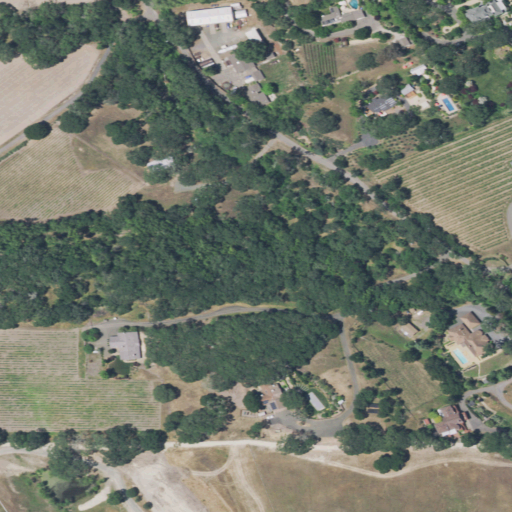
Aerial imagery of valley in California named Schultz Canyon containing grassland, shrub, mixed forest, open development, low intensity development, and medium intensity development